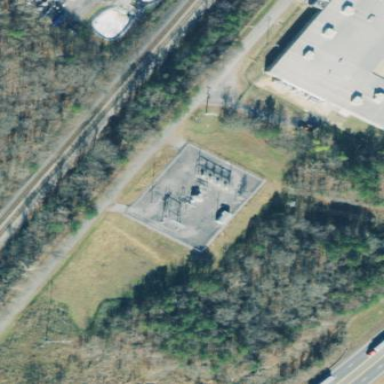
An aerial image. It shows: There is distribution substation enclosed by fence.